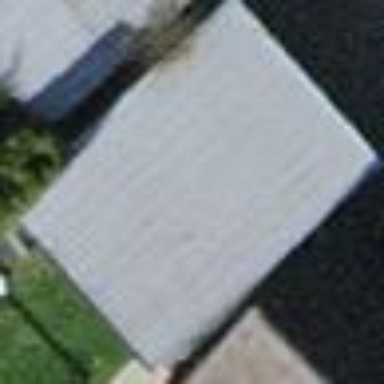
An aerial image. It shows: View of roof of building.